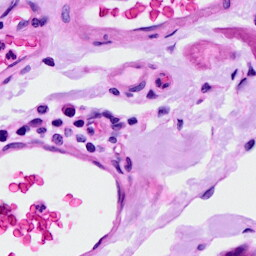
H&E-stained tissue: Ovarian